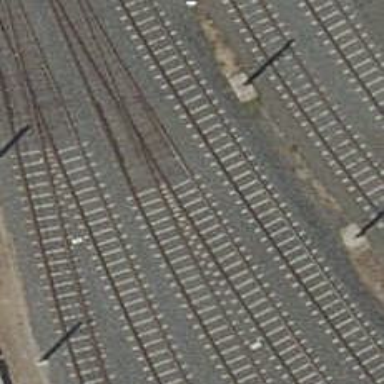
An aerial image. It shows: Yard with electrified contact line.